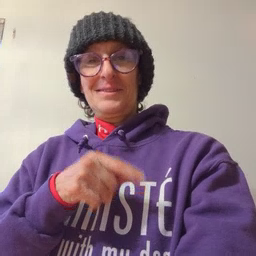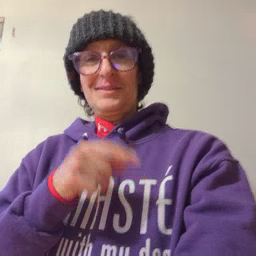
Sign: pen